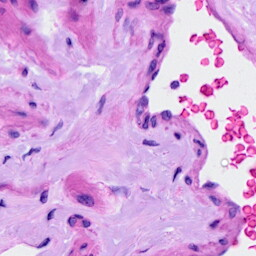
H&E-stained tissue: Ovarian